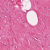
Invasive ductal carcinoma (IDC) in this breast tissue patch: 0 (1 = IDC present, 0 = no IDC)